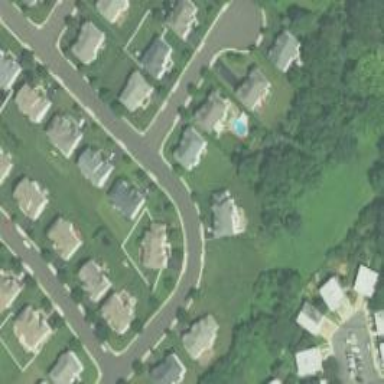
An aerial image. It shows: Driveway.